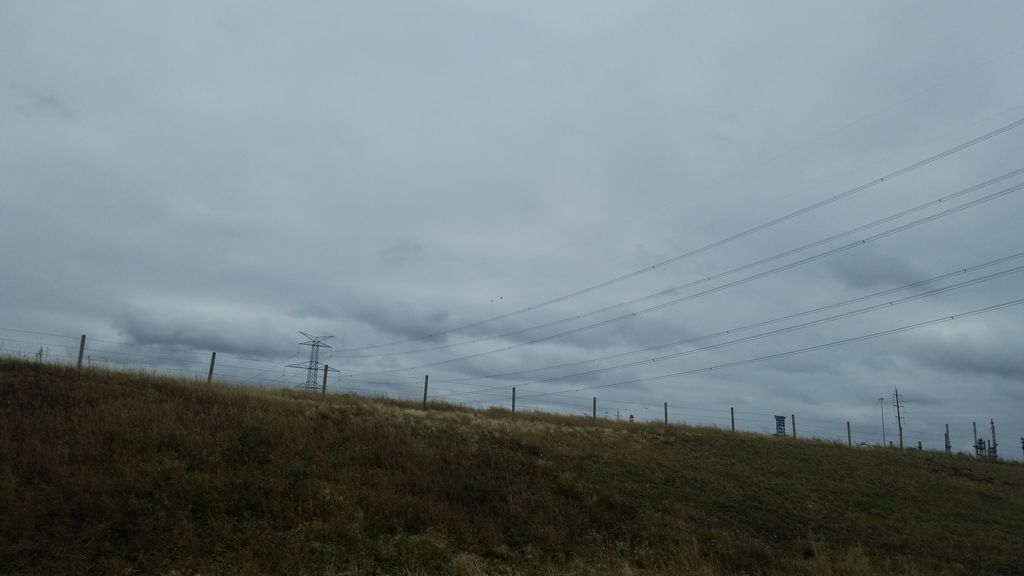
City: edmonton